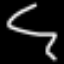
Label: squiggle